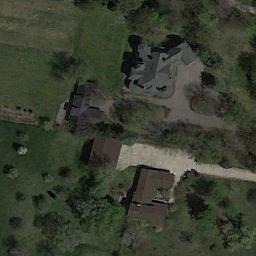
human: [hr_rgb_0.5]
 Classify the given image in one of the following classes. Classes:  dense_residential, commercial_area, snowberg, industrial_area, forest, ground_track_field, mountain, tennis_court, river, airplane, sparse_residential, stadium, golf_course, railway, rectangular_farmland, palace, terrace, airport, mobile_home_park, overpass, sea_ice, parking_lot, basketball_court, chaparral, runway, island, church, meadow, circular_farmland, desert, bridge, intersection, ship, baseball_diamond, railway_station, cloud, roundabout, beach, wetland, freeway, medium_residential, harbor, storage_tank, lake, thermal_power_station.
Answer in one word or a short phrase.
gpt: sparse_residential